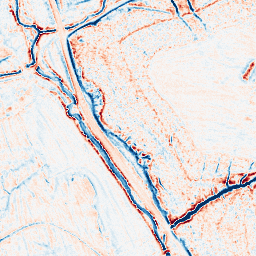
Category: edge_preserving
Decomposition family: anisotropic_diffusion
Decomposition parameters: iterations: 20
kappa: 30
gamma: 0.1
Upsampling method: sinc_blackman
Upsampling parameters: scale: 2
kernel_size: 8
Upsampling scale: 2